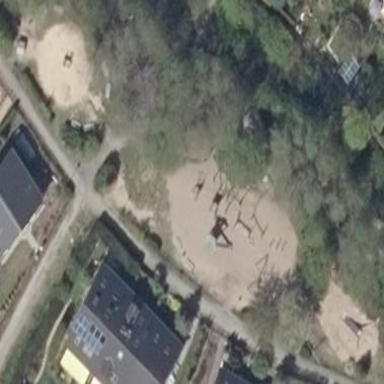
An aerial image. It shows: Playground area for leisure land.